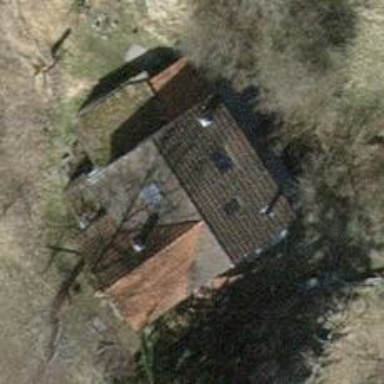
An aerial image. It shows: Isolated dwelling in the countryside.